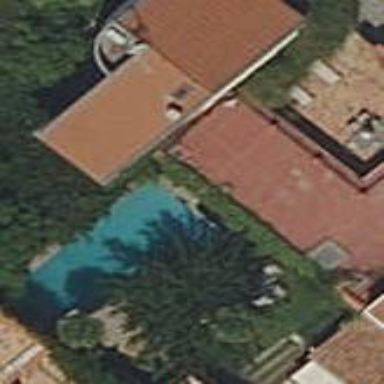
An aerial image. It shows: Swimming pool located in leisure land.